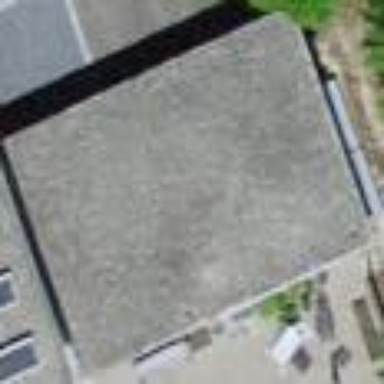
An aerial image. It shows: Garage building.